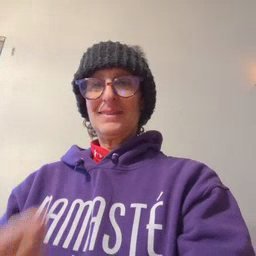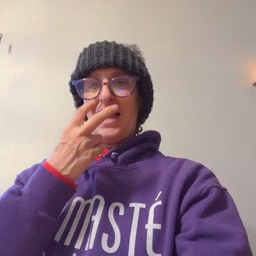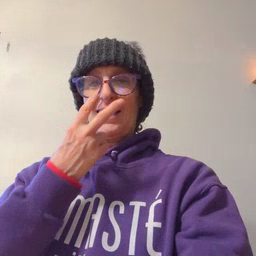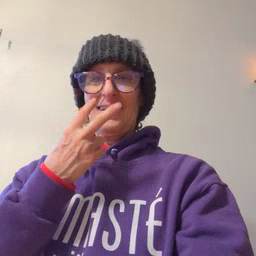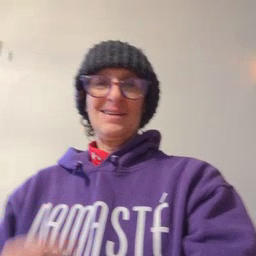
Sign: snack